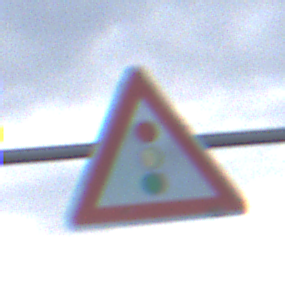
Verkehrszeichen: Lichtzeichenanlage
Umgebung: Outdoor, Nature
Tageszeit: SunriseSunset
Wetter: PartlyCloudy
Licht: Natural
Jahreszeit: NotSpecified
Kontrast: LowContrast